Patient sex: M
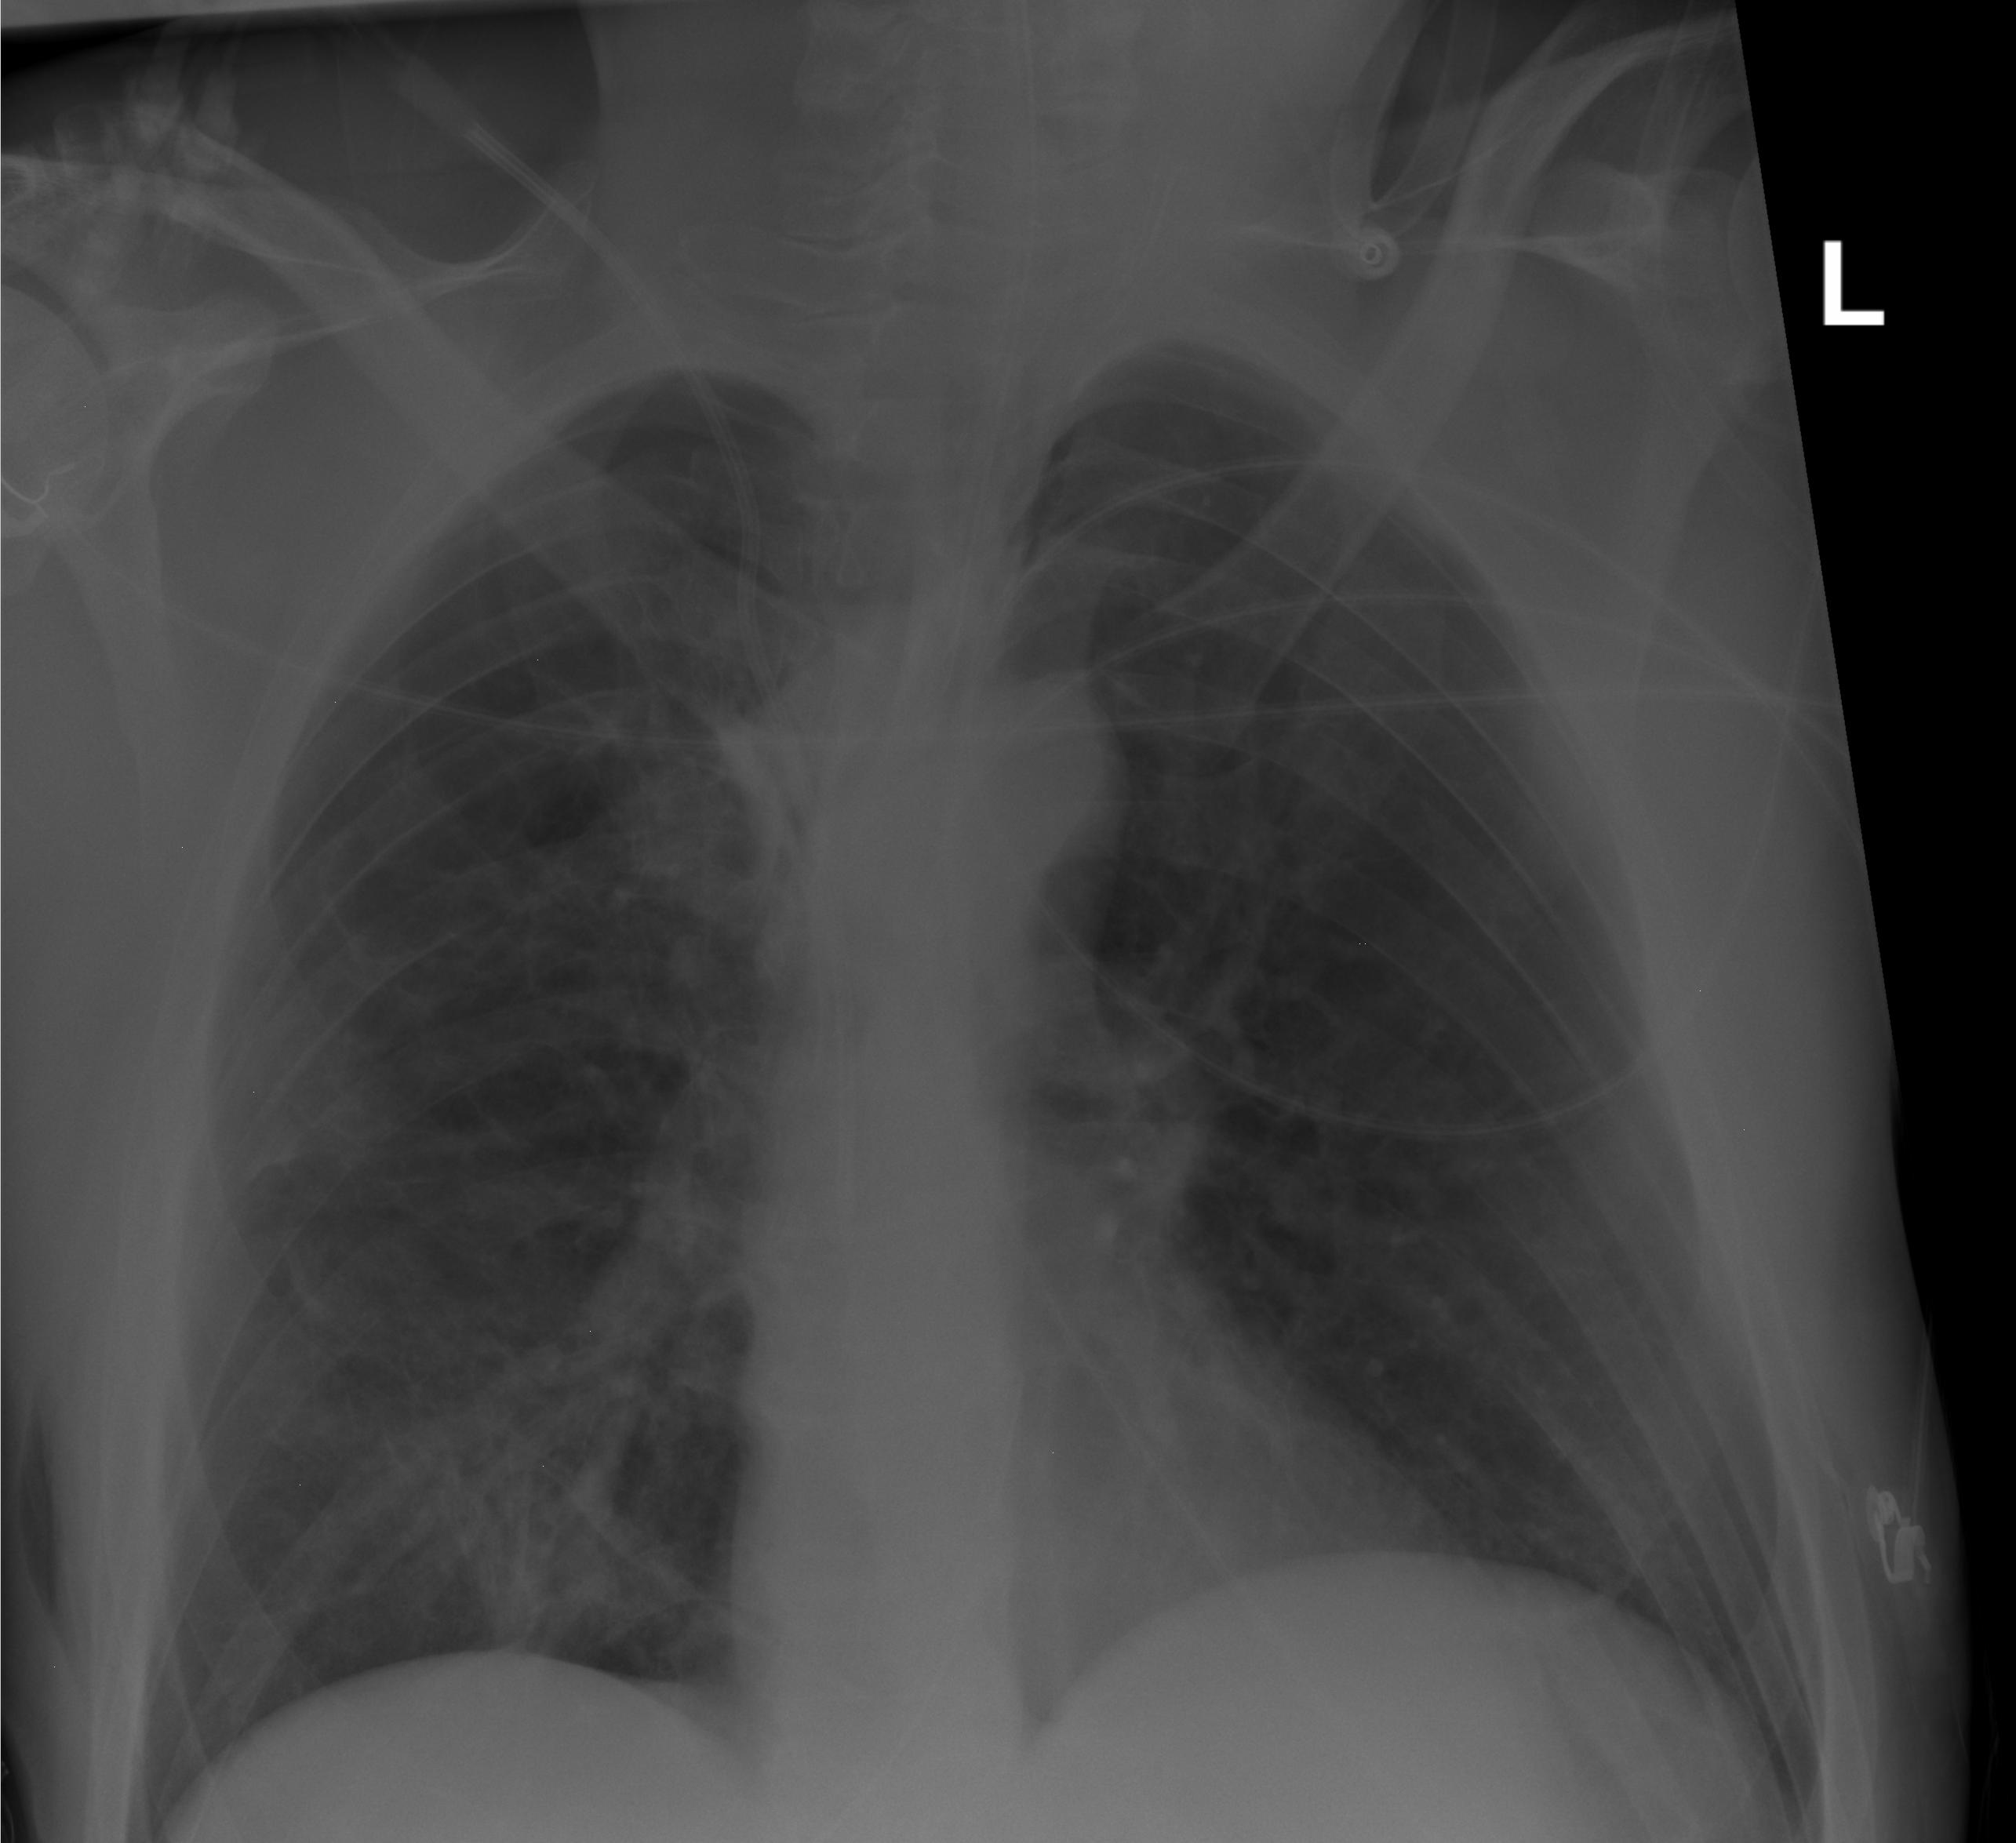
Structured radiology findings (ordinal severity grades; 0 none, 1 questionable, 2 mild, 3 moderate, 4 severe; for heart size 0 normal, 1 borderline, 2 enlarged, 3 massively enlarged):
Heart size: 0
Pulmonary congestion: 0
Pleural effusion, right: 0
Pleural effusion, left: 0
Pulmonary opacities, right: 2
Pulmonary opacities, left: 0
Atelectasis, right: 2
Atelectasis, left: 0